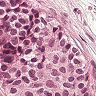
Metastatic tissue present: yes